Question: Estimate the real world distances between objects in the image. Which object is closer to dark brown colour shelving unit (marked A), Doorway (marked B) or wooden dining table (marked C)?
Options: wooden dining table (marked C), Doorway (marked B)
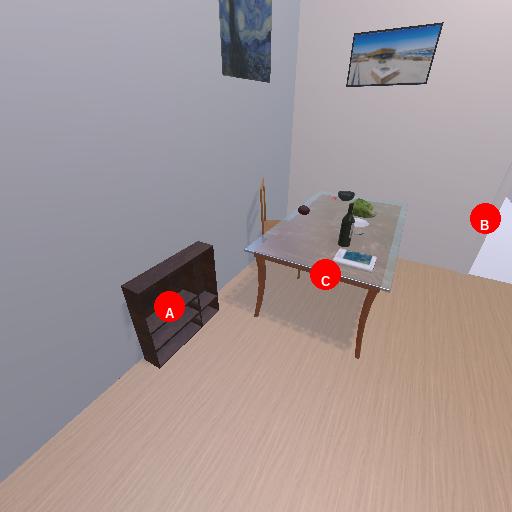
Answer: wooden dining table (marked C)